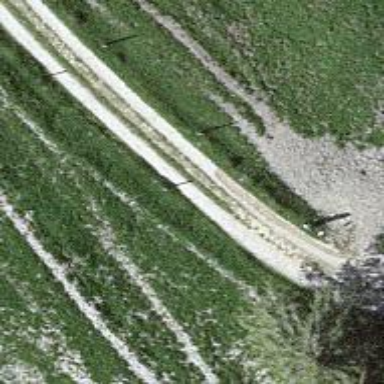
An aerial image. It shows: Track with grade 1 quality.